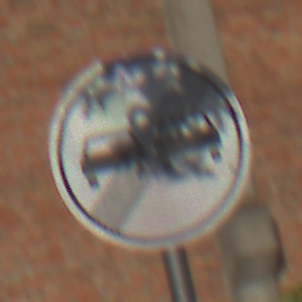
Verkehrszeichen: EndeUeberholverbot
Umgebung: Outdoor, Suburban
Tageszeit: MorningAfternoon
Wetter: PartlyCloudy
Licht: Natural
Jahreszeit: NotSpecified
Kontrast: HighContrast